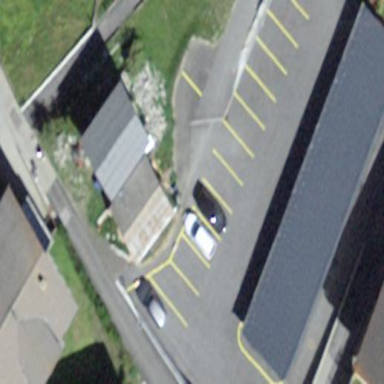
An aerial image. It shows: Group of garages.